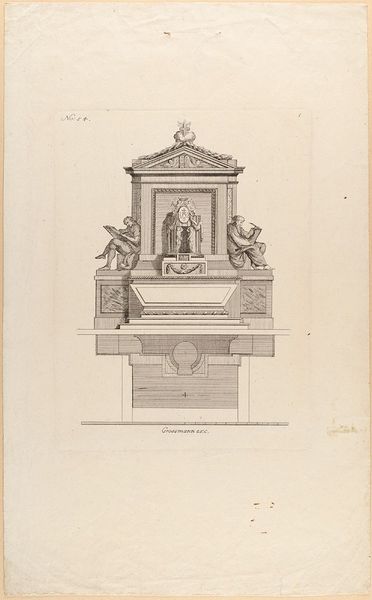
Titel: Blatt 1 aus einer Folge von Grabmälern
Künstler: Karl August Grossmann
Standort: Hamburg
Institution: Museum für Kunst und Gewerbe Hamburg
Schlagwörter: männer, skizze, sockel, stein, engel, skulptur, bücher, papier, perspektive, grafik, graphik, plastik, fotografie, photographie, kreuz, druckgraphik, druckgrafik, stich, entwurf, girlanden, frontalansicht, rosette, kupferstich, lesende, christi, grabmal, apostel, salvator, bildhauerkunst, cherubim, grabdenkmal, reproduktionen, blumengewinde, iesus, druckerzeugnisse, hominum, ornamentstich, vorlageblätter